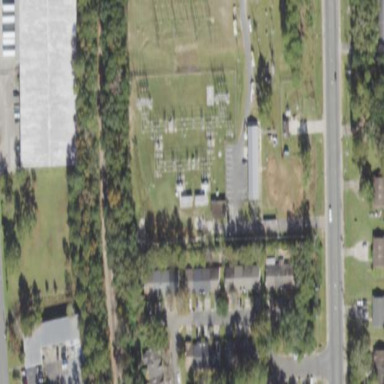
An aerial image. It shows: Distribution level power substation surrounded by fence.